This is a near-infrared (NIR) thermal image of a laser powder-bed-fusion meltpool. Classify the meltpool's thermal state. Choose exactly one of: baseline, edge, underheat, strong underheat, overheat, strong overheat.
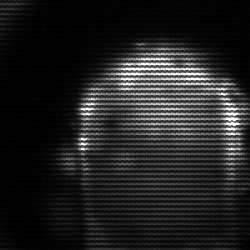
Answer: baseline